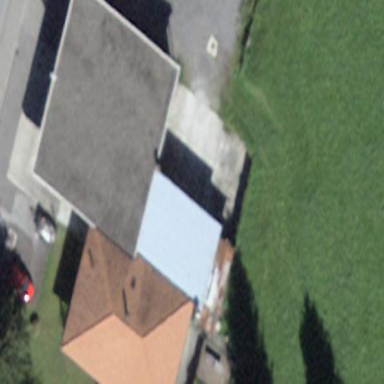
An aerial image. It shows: Residential building.